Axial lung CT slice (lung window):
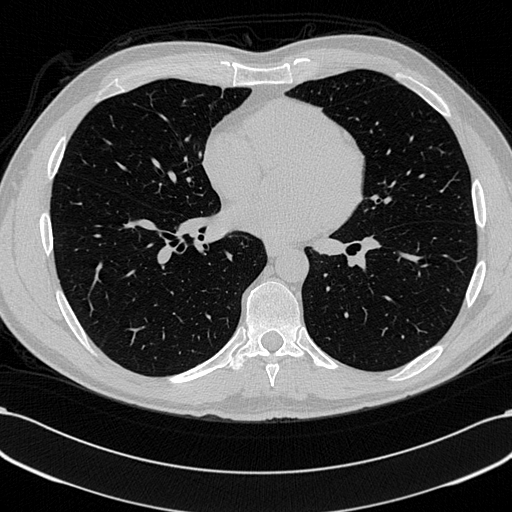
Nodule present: no